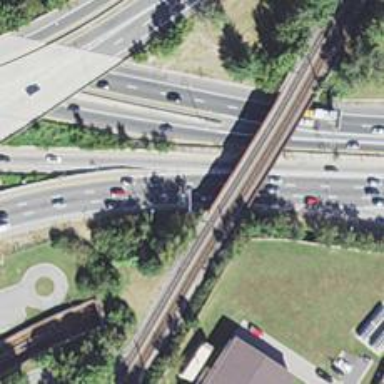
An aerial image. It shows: Motorway junction.